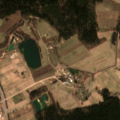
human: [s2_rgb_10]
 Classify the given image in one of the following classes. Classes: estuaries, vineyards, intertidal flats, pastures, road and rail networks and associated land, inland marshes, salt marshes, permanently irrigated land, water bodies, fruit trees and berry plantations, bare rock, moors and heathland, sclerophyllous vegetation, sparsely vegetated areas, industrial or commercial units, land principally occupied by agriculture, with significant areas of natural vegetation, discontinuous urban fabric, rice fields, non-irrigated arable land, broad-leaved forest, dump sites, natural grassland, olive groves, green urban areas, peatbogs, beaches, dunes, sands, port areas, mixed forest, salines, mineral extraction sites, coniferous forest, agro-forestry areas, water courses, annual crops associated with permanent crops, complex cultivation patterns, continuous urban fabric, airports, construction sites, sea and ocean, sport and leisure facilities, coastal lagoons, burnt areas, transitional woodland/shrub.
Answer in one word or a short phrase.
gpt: discontinuous urban fabric, non-irrigated arable land, pastures, complex cultivation patterns, land principally occupied by agriculture, with significant areas of natural vegetation, coniferous forest